Can you highlight the differences in these two pictures?
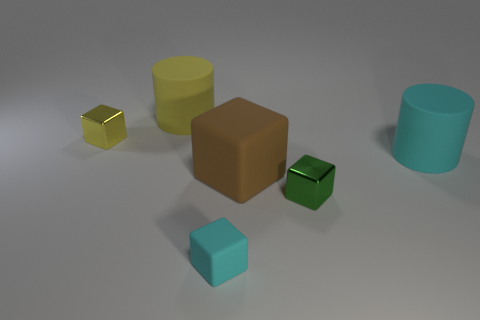
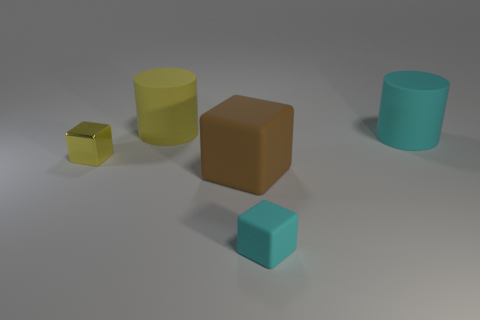
the small green thing has disappeared
the small green metal block that is right of the small rubber block is no longer there
the small green shiny cube that is on the right side of the yellow matte cylinder is gone